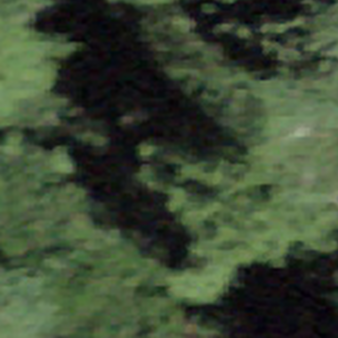
Label: other